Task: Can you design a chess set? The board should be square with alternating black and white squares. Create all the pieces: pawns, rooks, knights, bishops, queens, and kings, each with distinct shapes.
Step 3618:
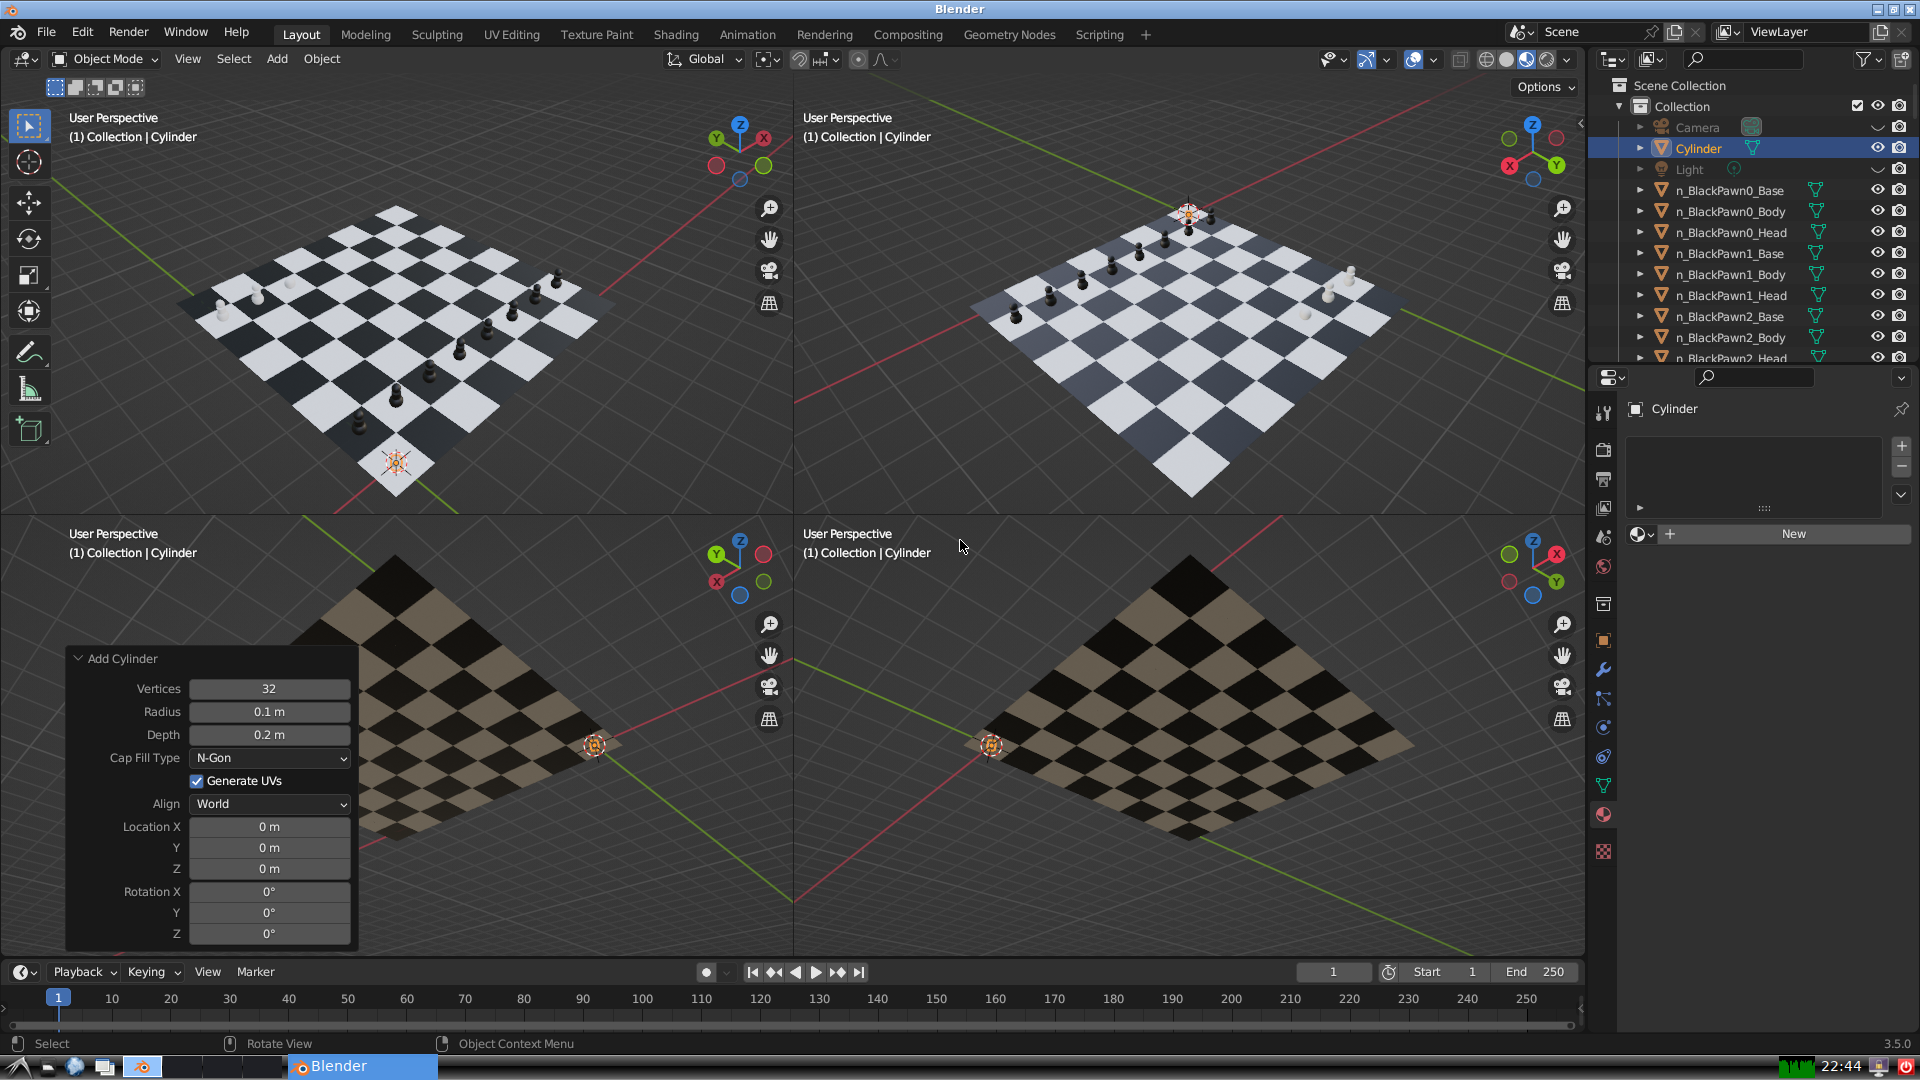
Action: {"key_press": ['Ctrl, Home']}